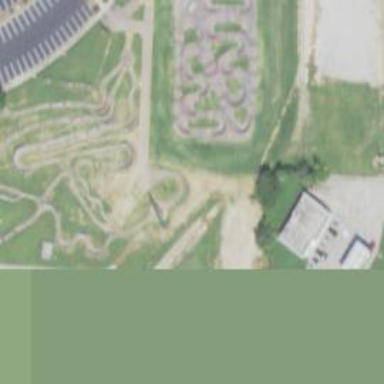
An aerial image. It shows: Cycling track located on leisure land.